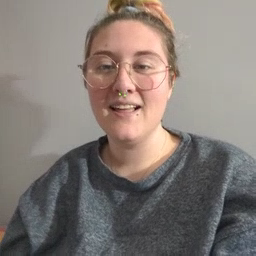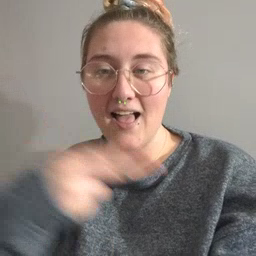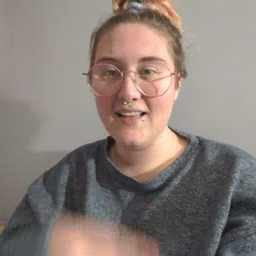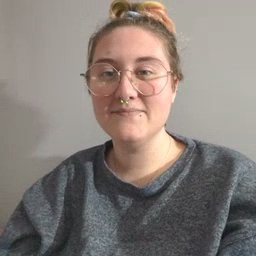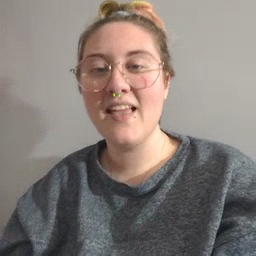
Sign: cut